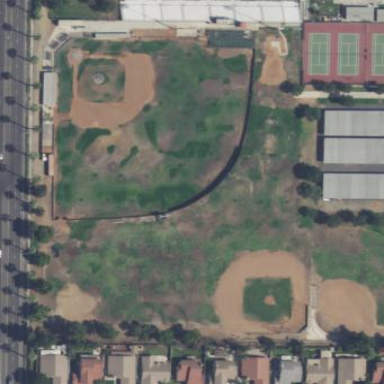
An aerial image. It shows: Baseball pitch for leisure land.